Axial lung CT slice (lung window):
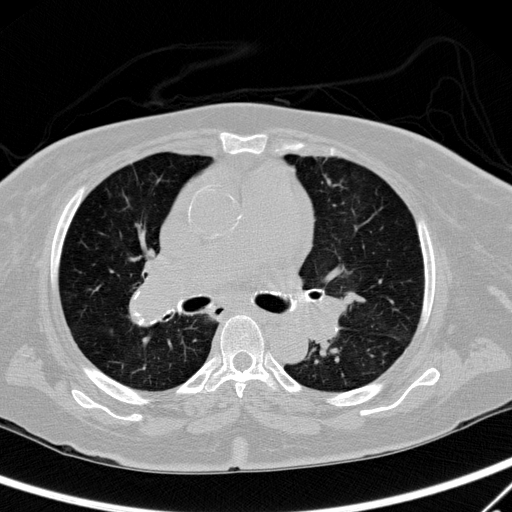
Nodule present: yes
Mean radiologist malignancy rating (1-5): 5